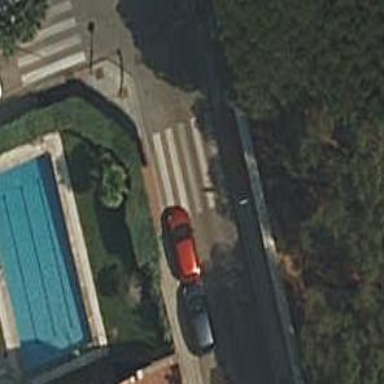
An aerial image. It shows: Marked crossing on the road with clear markings.